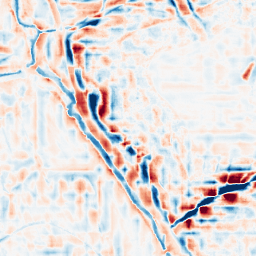
Category: wavelet
Decomposition family: wavelet_reverse_biorthogonal
Decomposition parameters: wavelet: rbio2.4
level: 4
Upsampling method: sinc_blackman
Upsampling parameters: scale: 4
kernel_size: 8
Upsampling scale: 4